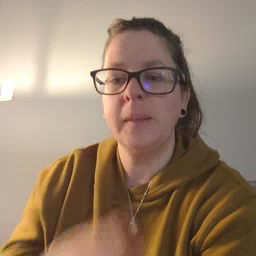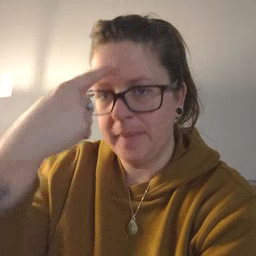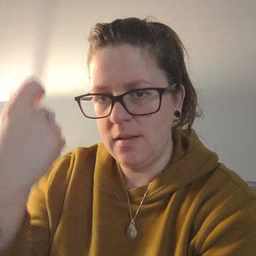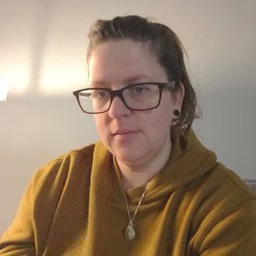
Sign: because